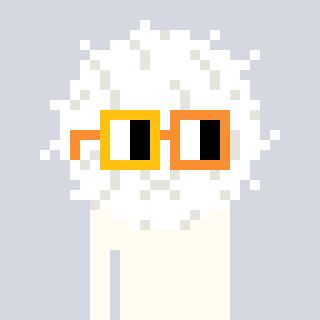
a pixel art character with square yellow and orange glasses, a cottonball-shaped head and a peachy-colored body on a cool background